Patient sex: M
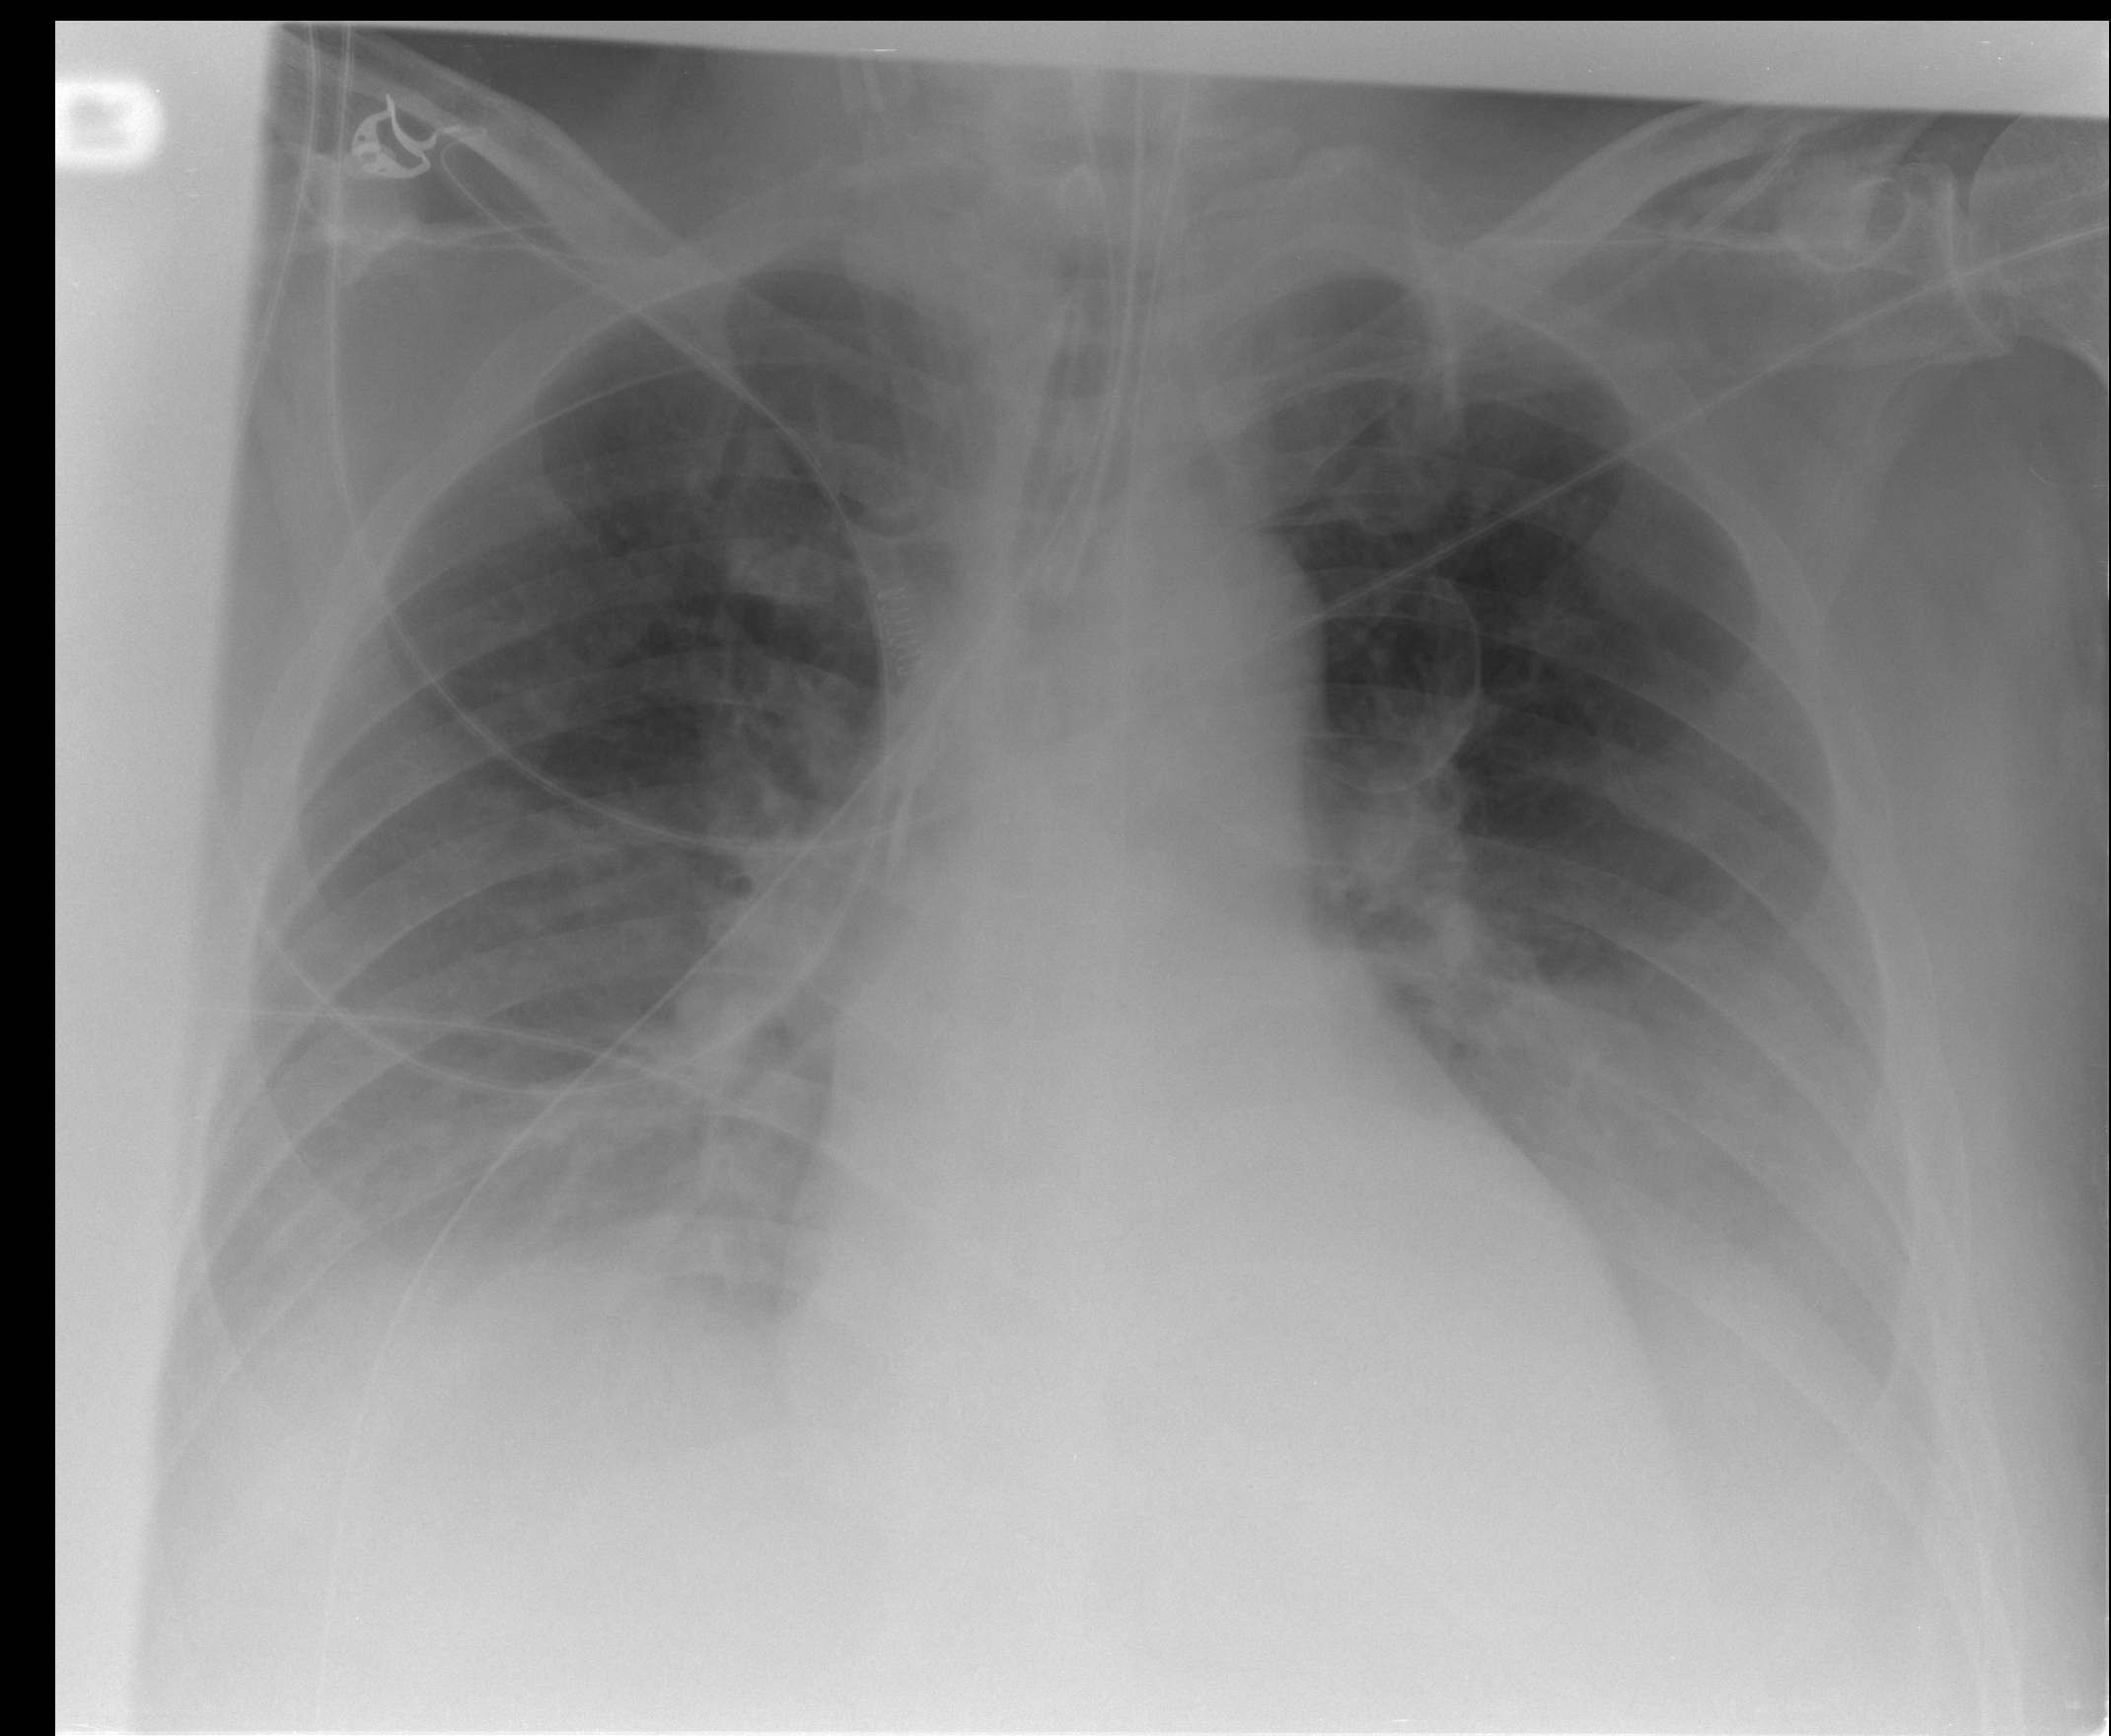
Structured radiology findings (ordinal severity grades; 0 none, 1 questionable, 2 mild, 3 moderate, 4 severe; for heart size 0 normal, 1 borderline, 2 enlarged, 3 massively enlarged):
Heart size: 0
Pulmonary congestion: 2
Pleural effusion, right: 2
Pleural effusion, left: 3
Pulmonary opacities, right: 0
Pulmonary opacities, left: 0
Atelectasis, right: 0
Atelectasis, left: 2